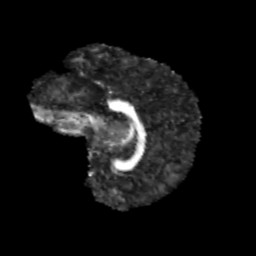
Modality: FA
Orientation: sagittal
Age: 12
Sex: male
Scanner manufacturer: siemens
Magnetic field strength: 3 T
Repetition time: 3.8 s
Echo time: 0.07 s